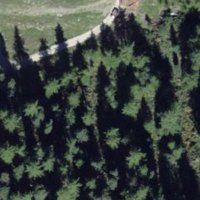
EUNIS habitat code: 44
Species observed at this site:
Gypaetus barbatus
Motacilla alba
Troglodytes troglodytes